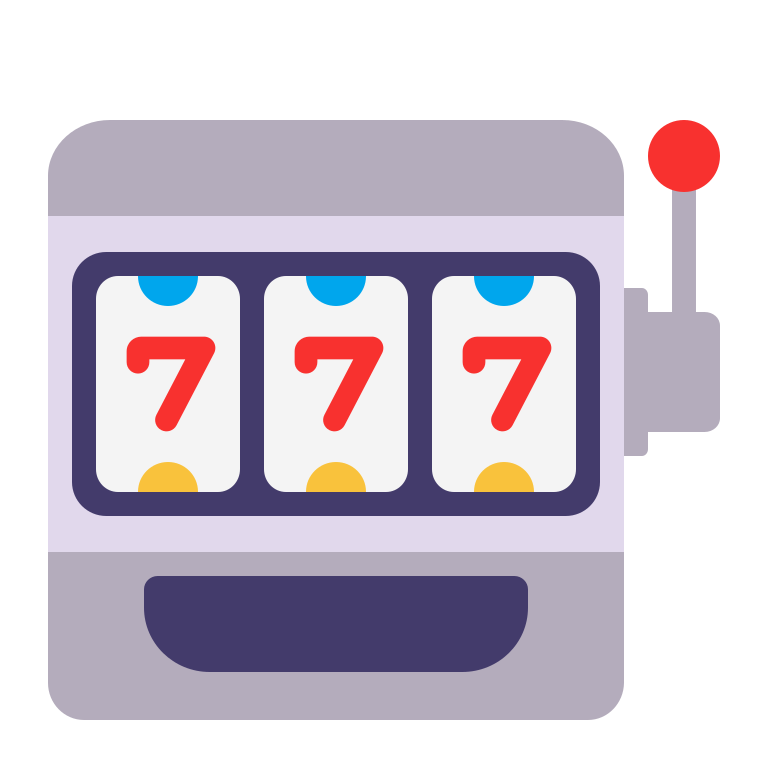
slot machine flat